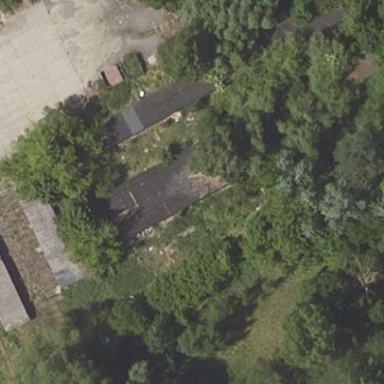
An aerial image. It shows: Shed building.